Field crop: maize
Growth stage: 2
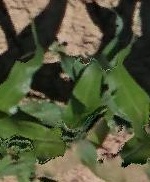
Species: maize